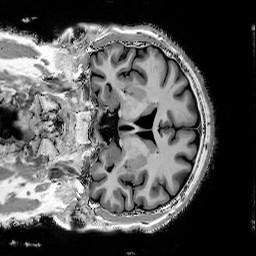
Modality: T1w
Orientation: coronal
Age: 66
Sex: male
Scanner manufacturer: siemens
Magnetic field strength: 3 T
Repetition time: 5 s
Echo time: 0.00298 s